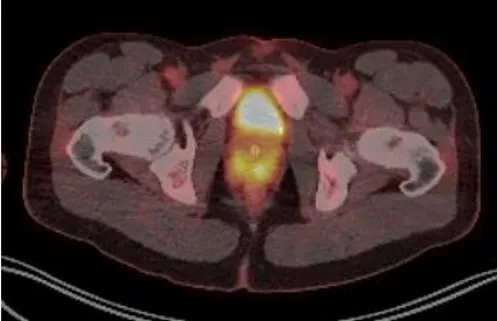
PET FDG scan pre-R-CHOP chemotherapy showing disease activity in the prostate.
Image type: radiology (pet)